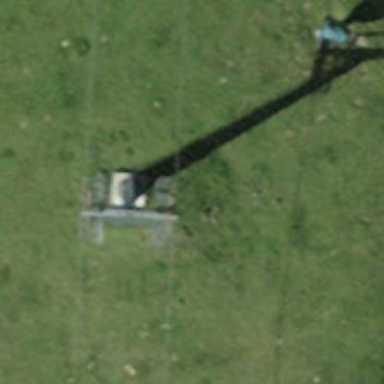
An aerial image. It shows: Pylon used for aerialway.